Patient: sex F, age 46
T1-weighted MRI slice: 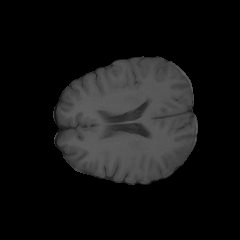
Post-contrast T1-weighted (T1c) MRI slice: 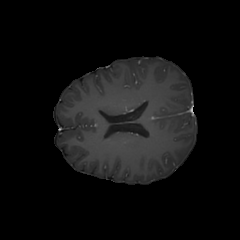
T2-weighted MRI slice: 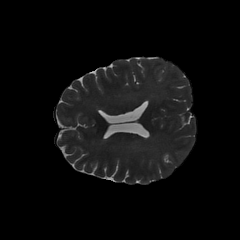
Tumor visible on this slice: no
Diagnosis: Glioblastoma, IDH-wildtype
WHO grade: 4